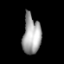
Tissue: lung
Cell type: Others
Senescence score: 0.2115
Nuclear area (px): 687
Mean DAPI intensity: 162.601